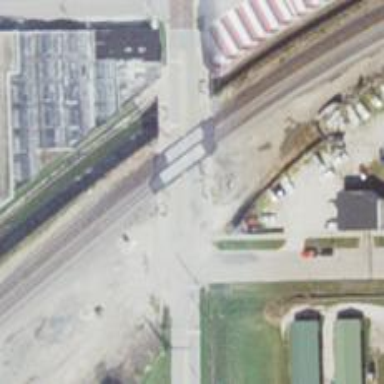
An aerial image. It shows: Level crossing along the railway.